五年级 · 画法几何学
下列图形中, 不能由图形
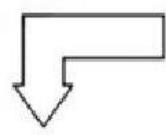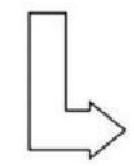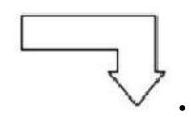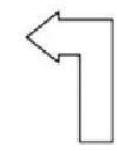
A.

B.

C

D.

答案: C